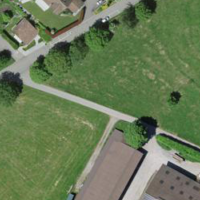
EUNIS habitat code: 25
Species observed at this site:
Echium vulgare